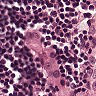
Metastatic tissue present: yes